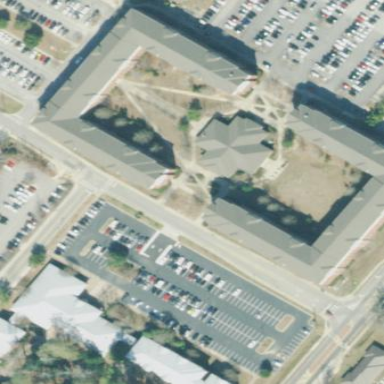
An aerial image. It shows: View of university building.